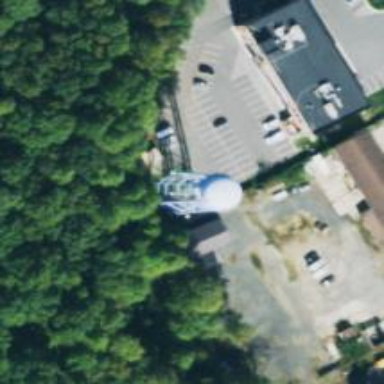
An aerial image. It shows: Water tower that is man-made.